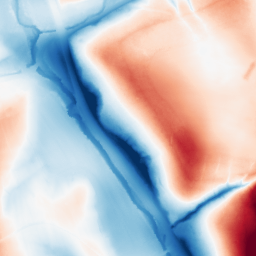
Category: classical
Decomposition family: gaussian_anisotropic
Decomposition parameters: sigma_x: 50
sigma_y: 5
Upsampling method: quintic
Upsampling parameters: scale: 8
Upsampling scale: 8